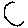
Label: moon